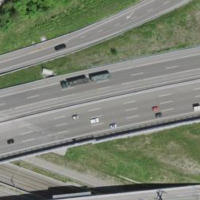
EUNIS habitat code: 57
Species observed at this site:
Pilosella officinarum